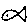
Label: fish